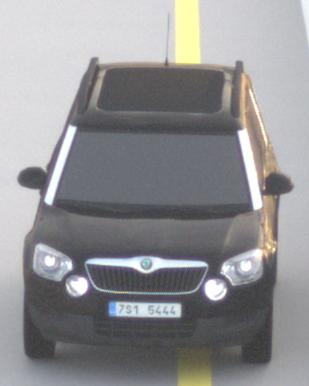
Make: Skoda
Model: Yeti 1.2 TSI
Detailed model: Yeti
Model produced from: 2009/11
Model produced until: 2011/10
Doors: 5
Color: black
Road condition: dry road
Daytime: sunrise or sunset
Contrast: low contrast